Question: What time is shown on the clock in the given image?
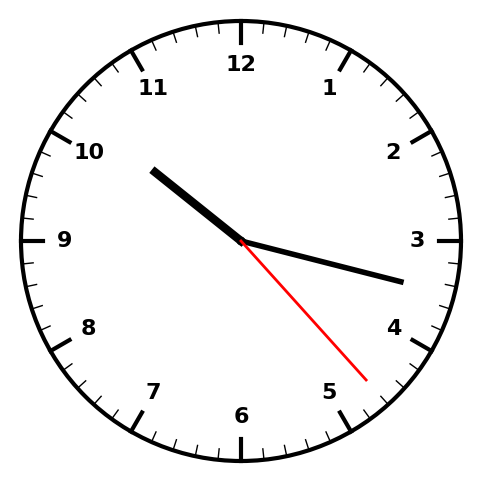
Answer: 10:17:23